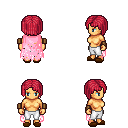
a pixel art fantasy rpg character, female body template, human, tanned skin, pink tattered cape, white pants, ruby red pageboy hairstyle, leather bracers, brown slippers, four views (front, back, left, right), 2x2 character sprite sheet, small pixel art, hard edges, no anti-aliasing